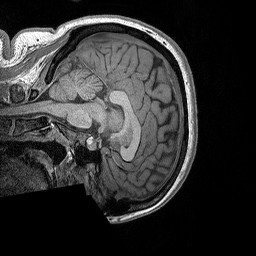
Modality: T1w
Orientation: sagittal
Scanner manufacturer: siemens
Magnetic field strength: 3 T
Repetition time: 2.3 s
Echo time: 0.00298 s